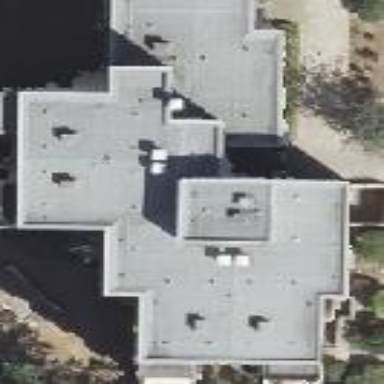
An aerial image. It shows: Apartment building with flat roof.